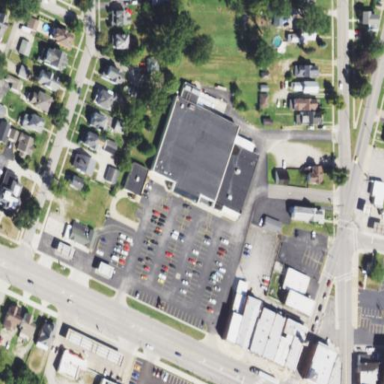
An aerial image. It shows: Supermarket building.